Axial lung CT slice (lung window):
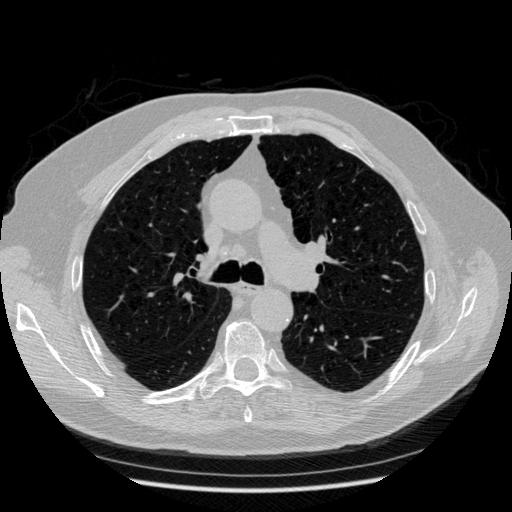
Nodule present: no